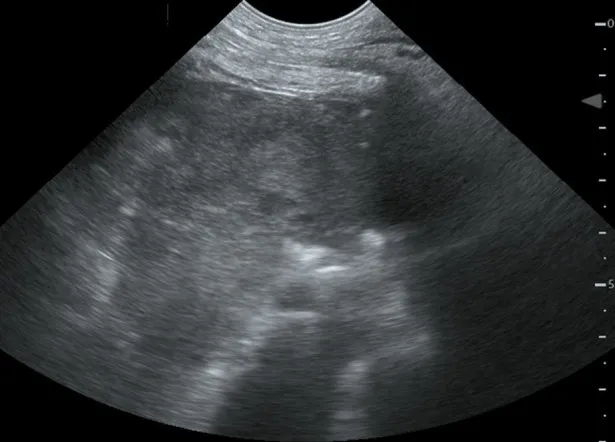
Bedside ultrasound of the thorax. Left paracostal view of a 4-year old female Boxer with mediastinal hematoma. Located dorsally to the heart, a hyperechoic well-demarcated intrathoracic structure is pictured.
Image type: radiology (ultrasound)